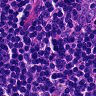
Metastatic tissue present: no